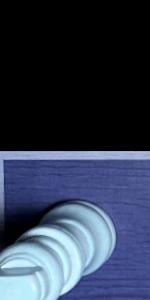
Label: Empty